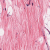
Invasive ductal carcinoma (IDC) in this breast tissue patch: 0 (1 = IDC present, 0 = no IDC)